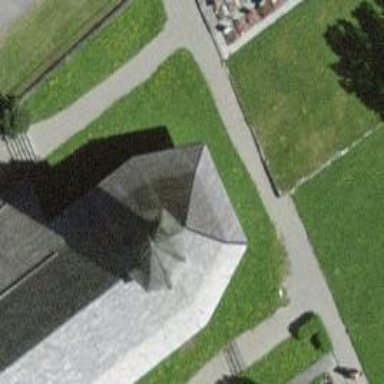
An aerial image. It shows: Beautiful church building.